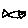
Label: fish